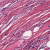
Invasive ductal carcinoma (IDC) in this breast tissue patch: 0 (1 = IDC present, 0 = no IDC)